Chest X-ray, PA view. Patient: 39 years old, sex F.
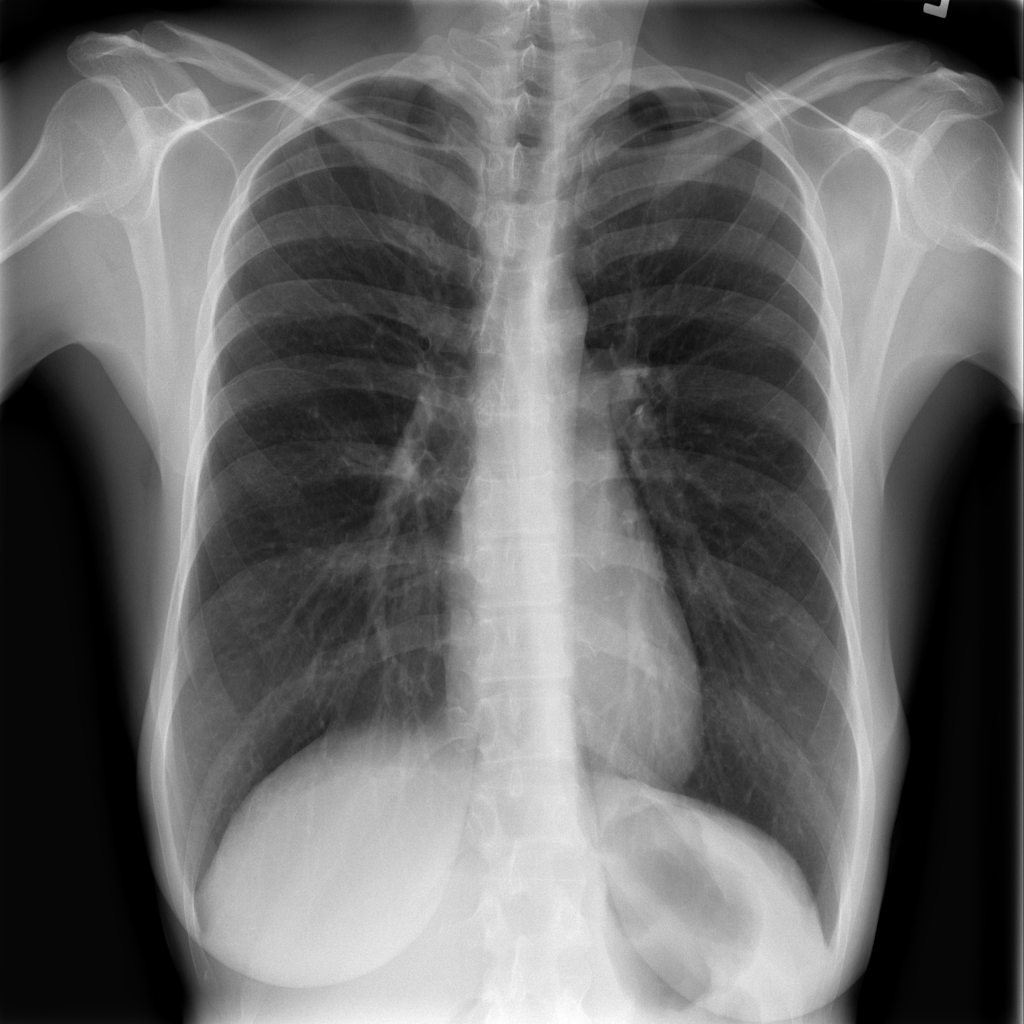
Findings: No Finding